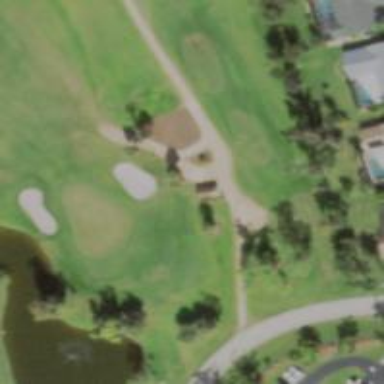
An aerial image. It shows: Footway that serves as golf path.